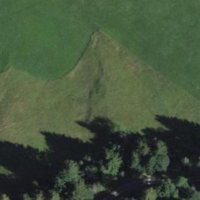
EUNIS habitat code: 43
Species observed at this site:
Cardamine pratensis